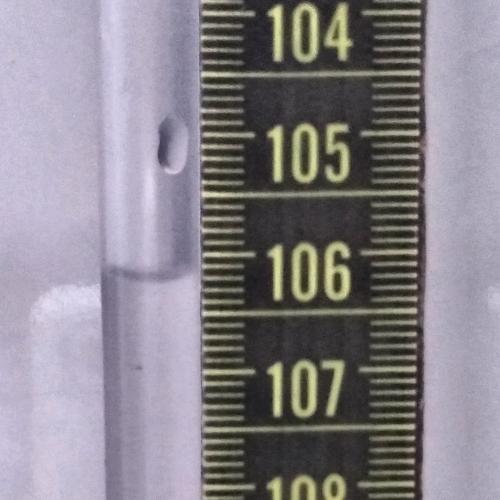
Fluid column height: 106.2 cm